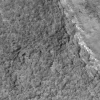
Atmospheric dust classification: not_dusty